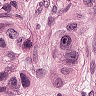
Metastatic tissue present: yes